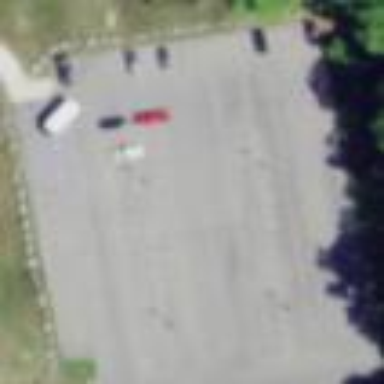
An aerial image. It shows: Parking area with asphalt surface.